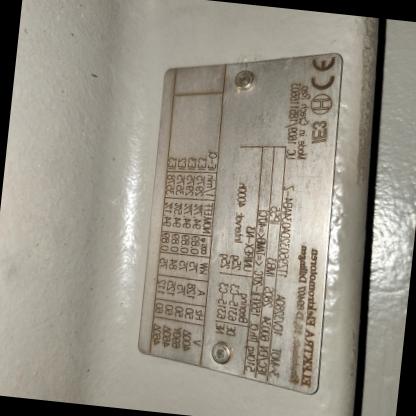
Klasa: tabliczka-znamionowa